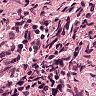
Metastatic tissue present: no